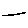
Label: line